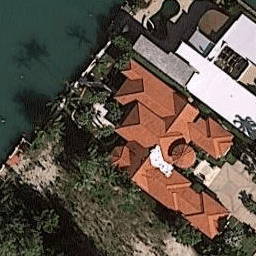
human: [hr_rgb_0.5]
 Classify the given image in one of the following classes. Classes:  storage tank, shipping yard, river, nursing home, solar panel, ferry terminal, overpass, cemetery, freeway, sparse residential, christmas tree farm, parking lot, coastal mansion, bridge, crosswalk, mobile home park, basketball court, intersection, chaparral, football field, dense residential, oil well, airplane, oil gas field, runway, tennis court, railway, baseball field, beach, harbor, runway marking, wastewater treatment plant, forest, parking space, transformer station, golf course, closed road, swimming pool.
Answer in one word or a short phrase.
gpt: coastal mansion